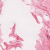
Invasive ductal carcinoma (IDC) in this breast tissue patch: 0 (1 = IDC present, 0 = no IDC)